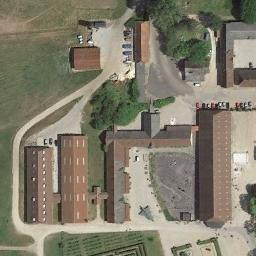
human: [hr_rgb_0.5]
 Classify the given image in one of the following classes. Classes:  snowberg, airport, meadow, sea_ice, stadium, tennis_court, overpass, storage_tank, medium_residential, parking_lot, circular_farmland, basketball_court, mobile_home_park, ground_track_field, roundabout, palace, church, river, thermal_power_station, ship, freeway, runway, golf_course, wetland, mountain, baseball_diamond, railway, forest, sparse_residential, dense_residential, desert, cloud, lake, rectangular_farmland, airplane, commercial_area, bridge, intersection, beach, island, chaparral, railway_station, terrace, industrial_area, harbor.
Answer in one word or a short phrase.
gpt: palace